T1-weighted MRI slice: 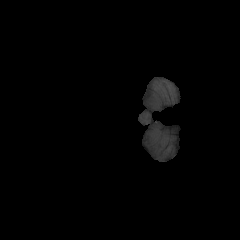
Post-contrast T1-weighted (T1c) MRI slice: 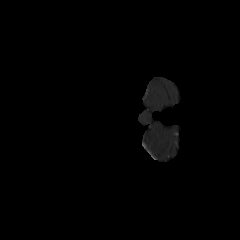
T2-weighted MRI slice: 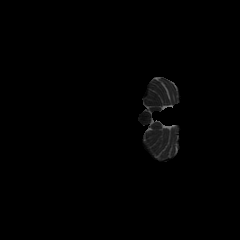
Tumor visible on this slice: no